Field crop: tomato
Growth stage: 2
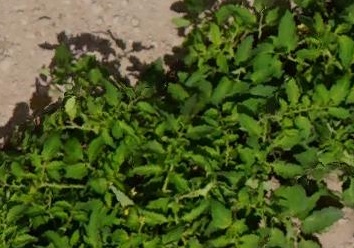
Species: tomato